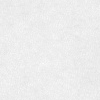
Atmospheric dust classification: dusty